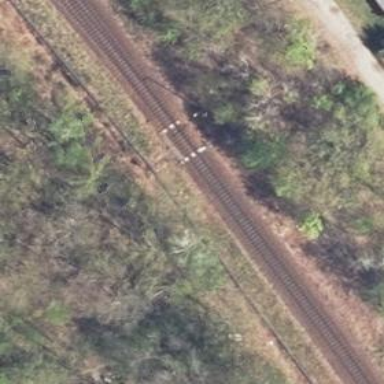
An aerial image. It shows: Railway switch.